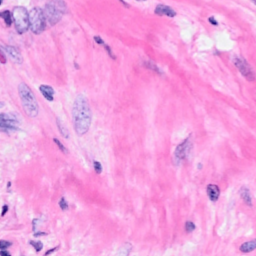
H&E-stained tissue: Breast